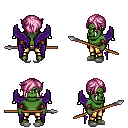
a pixel art fantasy rpg character, male body template, orc, green skin, purple wings, gold greaves, pink pixie cut hairstyle, leather bracers, white slippers, spear, four views (front, back, left, right), 2x2 character sprite sheet, small pixel art, hard edges, no anti-aliasing